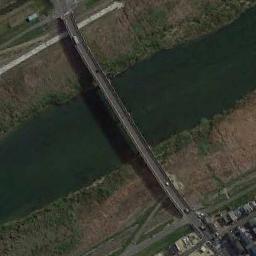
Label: bridge